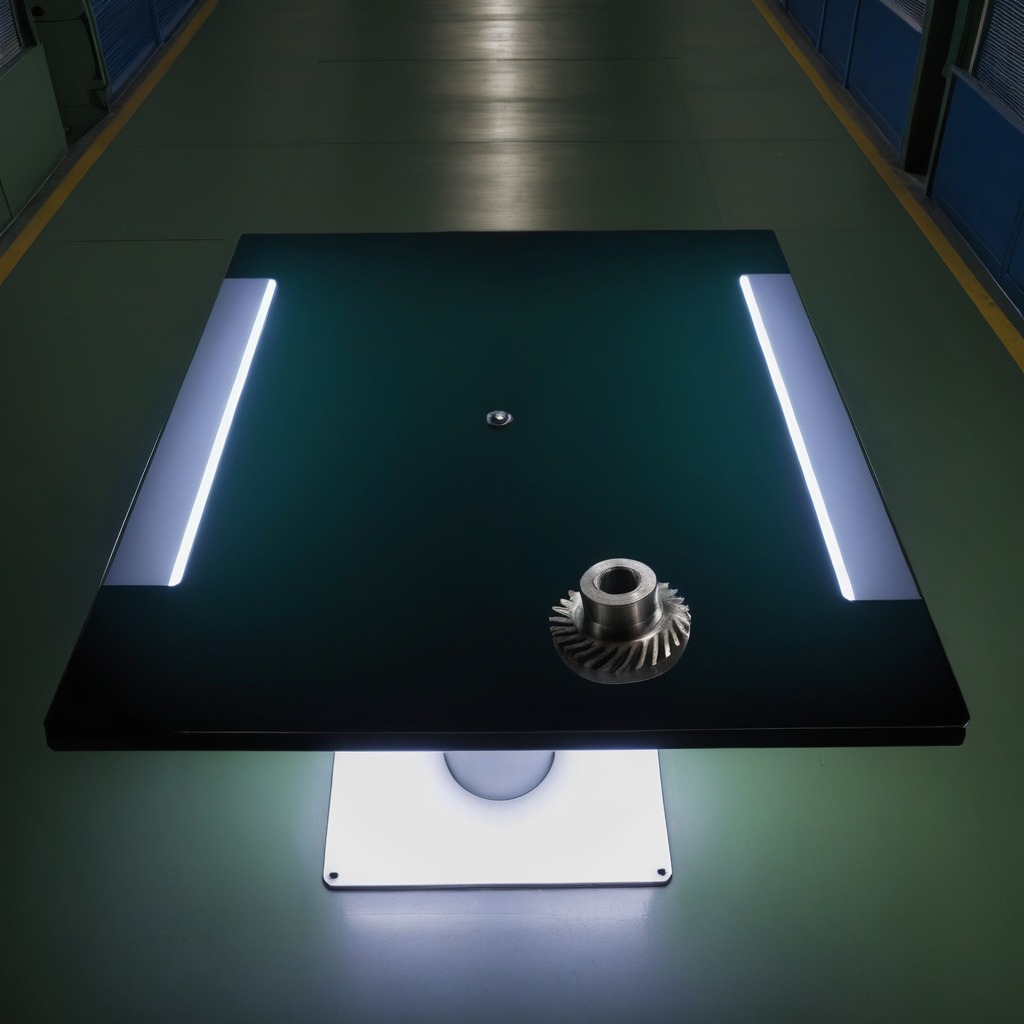
A steel gear with teeth is lying on the table.